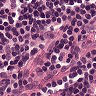
Metastatic tissue present: no